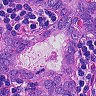
Metastatic tissue present: yes